Frequency: 50000
Velocity: 0,155
Power: 39,7
Pulse duration: 0,0000001
Pass count: 1
Magnification: 10
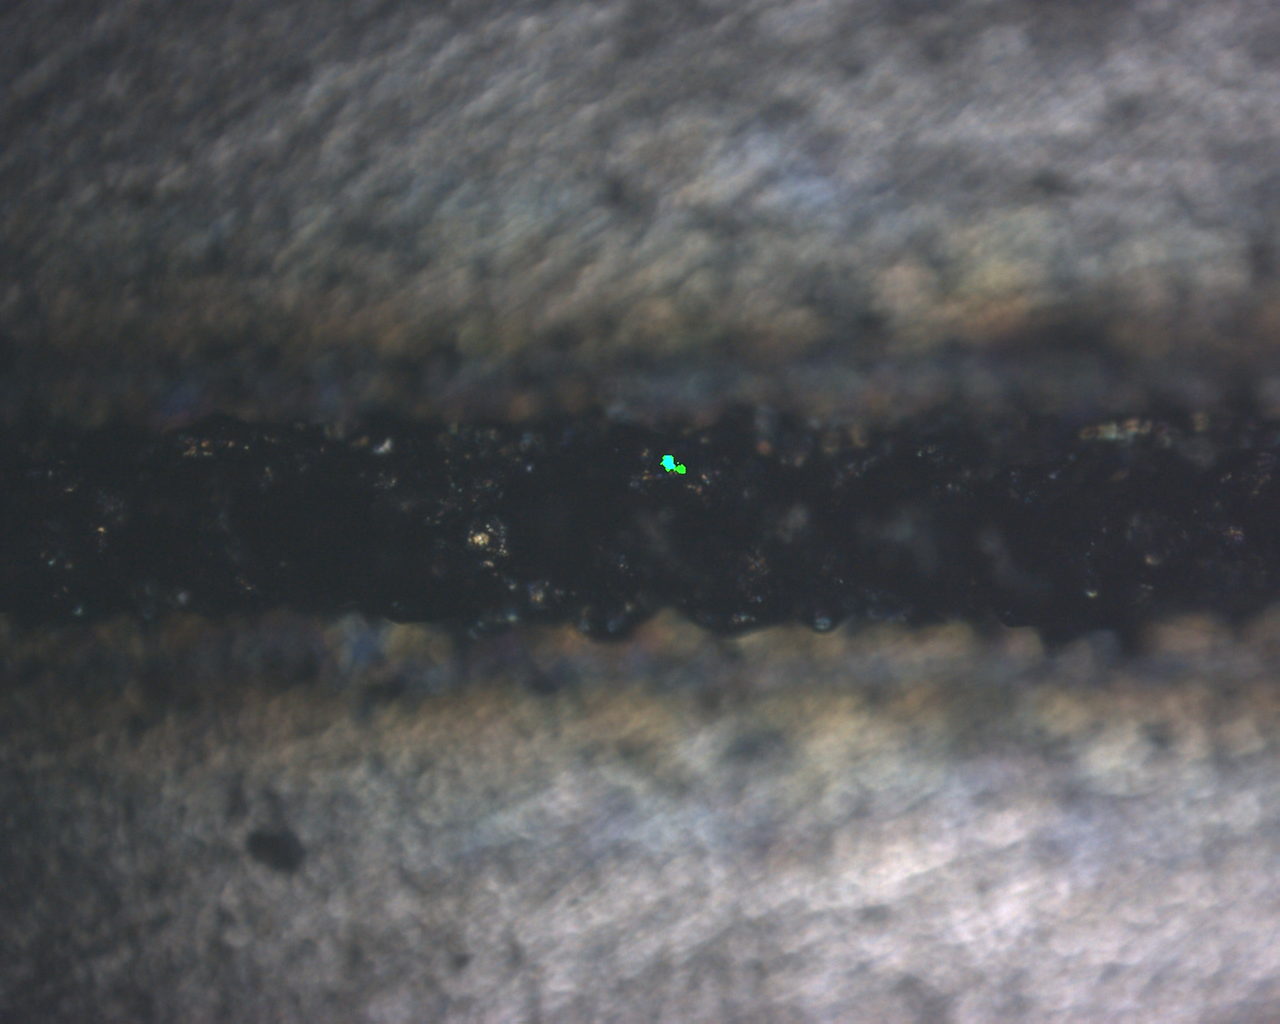
Measured width: 126.382
Other width: 85.9415